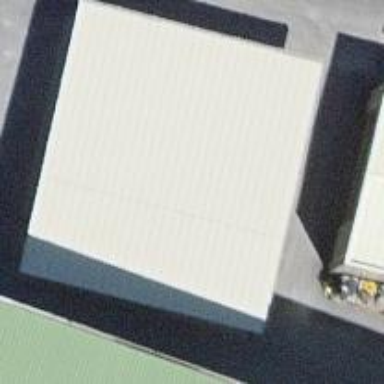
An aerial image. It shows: Industrial building.